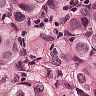
Metastatic tissue present: yes